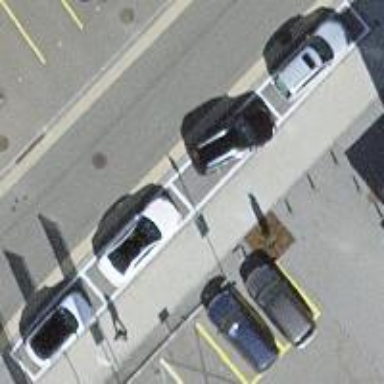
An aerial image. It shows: Parking lane with asphalt surface.